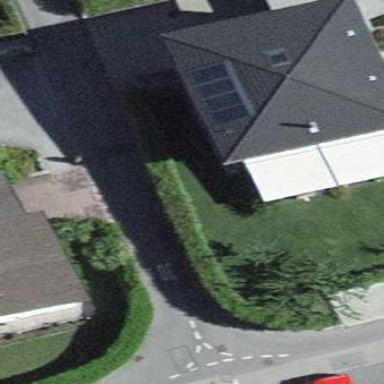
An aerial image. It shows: Simple and straightforward house.